Interaction volume radius: 5 \u00c5
Interaction volume height: 30 \u00c5
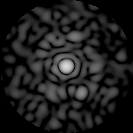
Disorder parameter: 0.8501